Here is the time-frequency representation (spectrogram) of a rolling-element bearing's vibration measurement. Classify the bearing condition as one of: normal, inner_race, outer_race, ball.
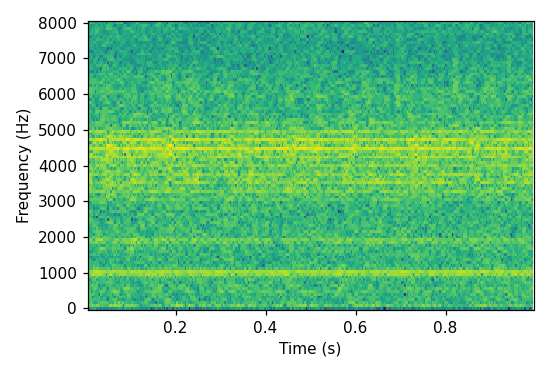
Answer: outer_race